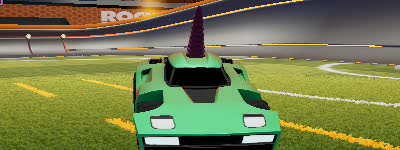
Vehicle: breakout